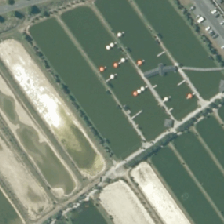
Land cover: lake_pond